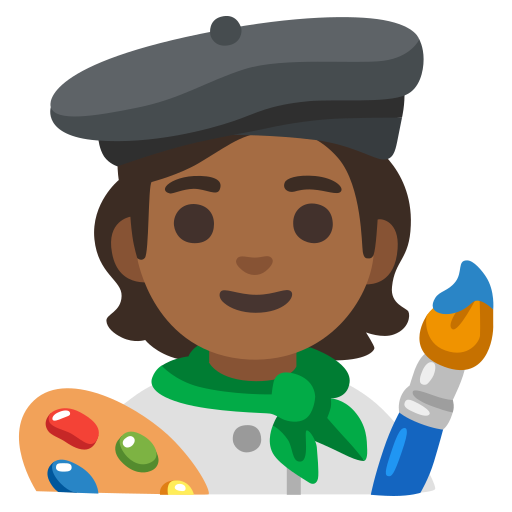
Emoji: 🧑🏾‍🎨